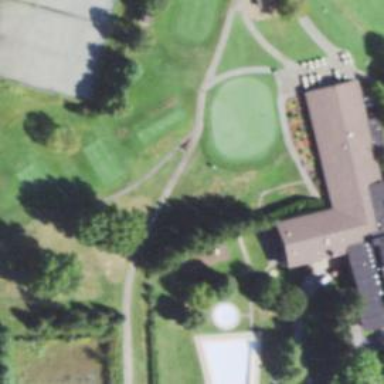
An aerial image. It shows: Pathway for golfing.